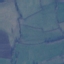
Land use / land cover class: Pasture